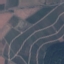
Label: PermanentCrop